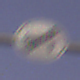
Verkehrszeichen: EndeVerbotUeberholenEinspurigeFahrzeuge
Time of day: Dawn
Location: Outdoor (RoadRail)
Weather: Clear
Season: NotSpecified
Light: Natural